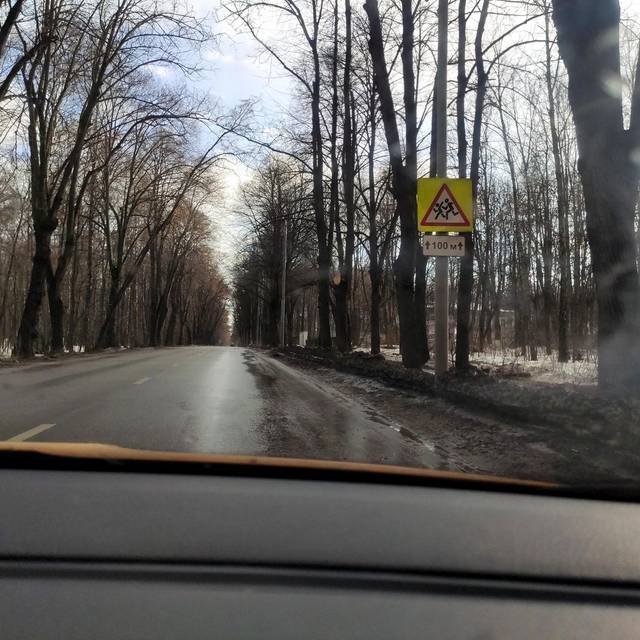
Region: Russia
Coordinates: 55.814, 37.684